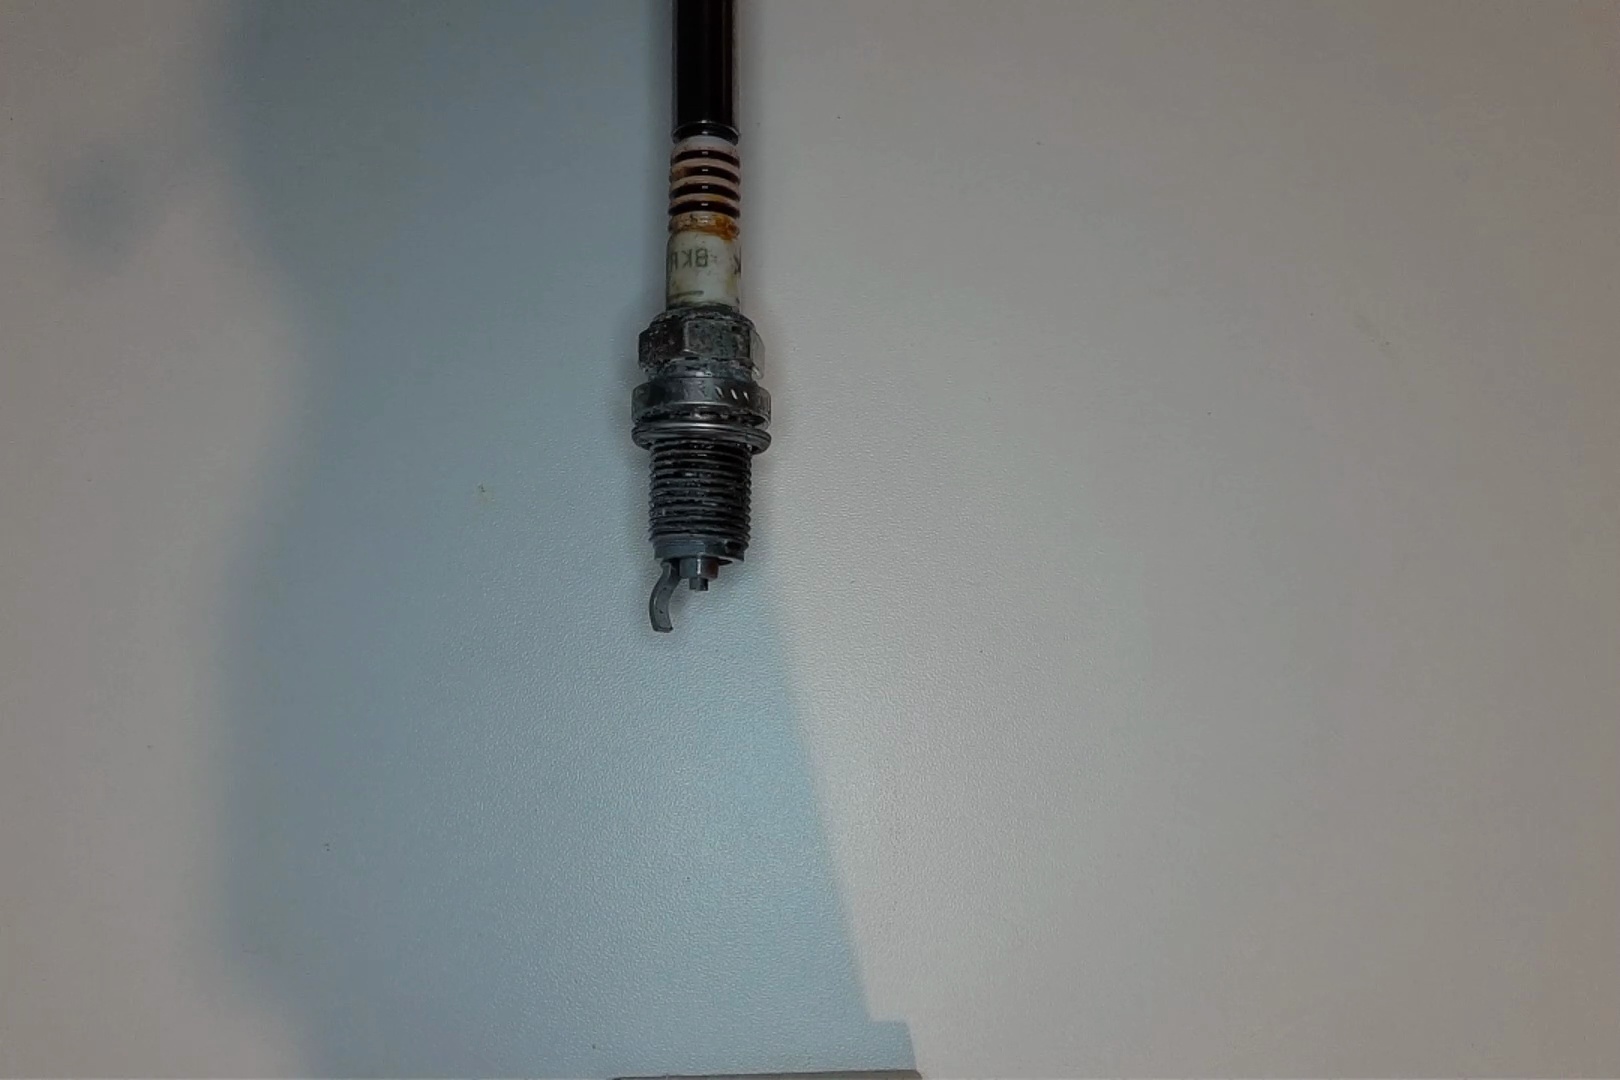
Label: anomaly